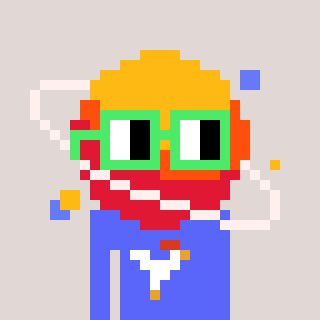
a pixel art character with square light green glasses, a saturn-shaped head and a purple-colored body on a warm background